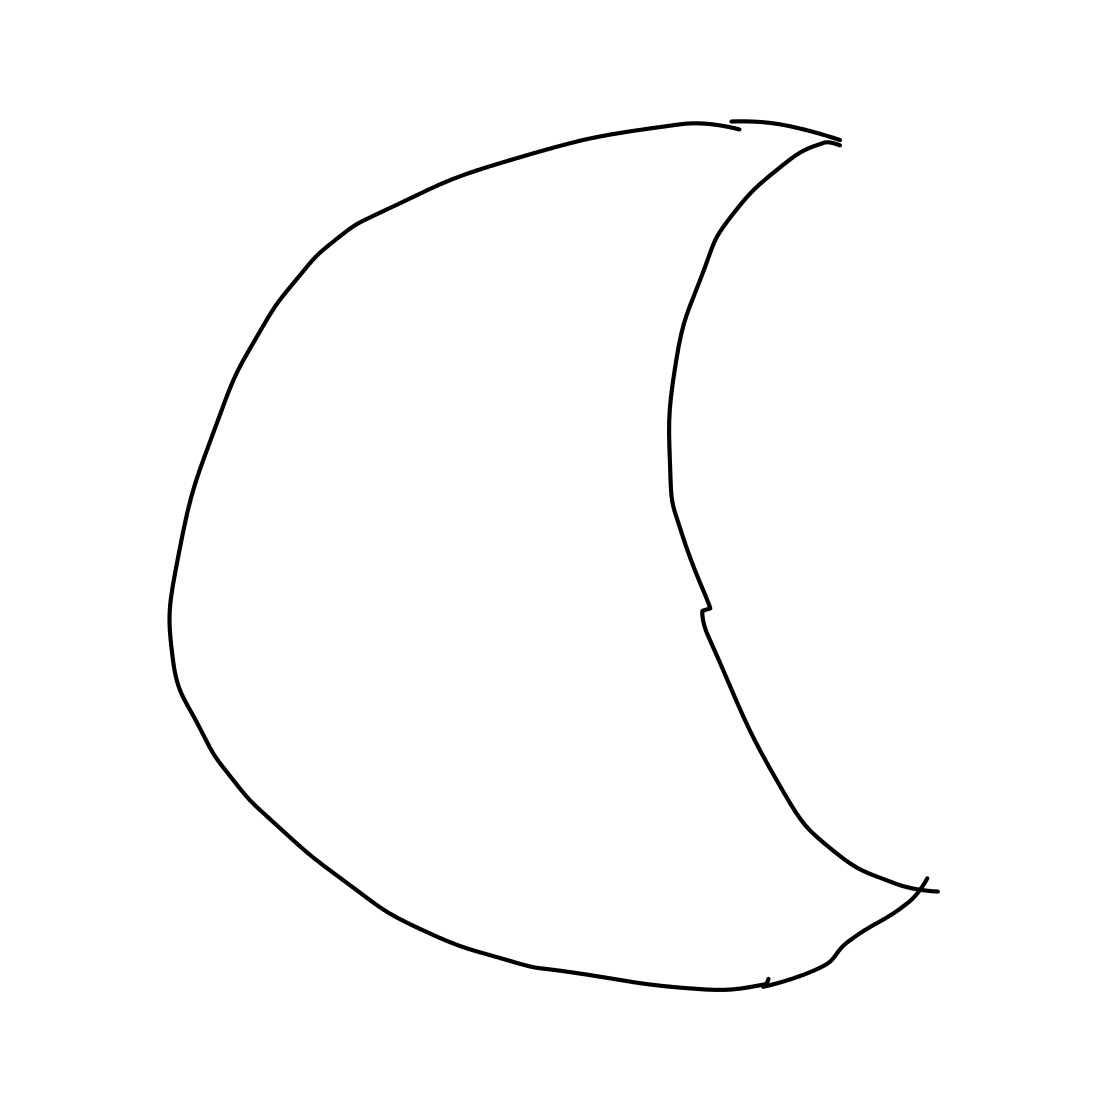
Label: moon